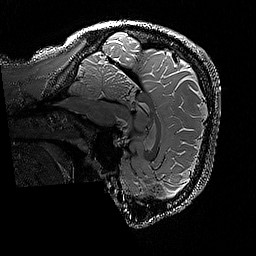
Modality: T2w
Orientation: sagittal
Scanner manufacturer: siemens
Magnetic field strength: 3 T
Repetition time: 3.2 s
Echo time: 0.428 s